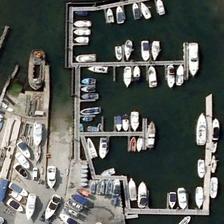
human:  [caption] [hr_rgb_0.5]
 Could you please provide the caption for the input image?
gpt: many boats are in a port near a wharf with some boats .

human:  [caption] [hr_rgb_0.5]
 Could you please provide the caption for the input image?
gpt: many boats are in a port near a wharf with some boats .

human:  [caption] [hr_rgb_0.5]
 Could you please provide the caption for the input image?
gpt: many boats are in a port near a wharf with some boats .

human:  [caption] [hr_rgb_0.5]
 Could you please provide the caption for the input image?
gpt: many boats are in a port near a wharf with some boats .

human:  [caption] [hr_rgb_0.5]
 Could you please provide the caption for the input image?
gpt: many boats are in a port near a wharf with some boats .